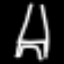
Label: The Eiffel Tower